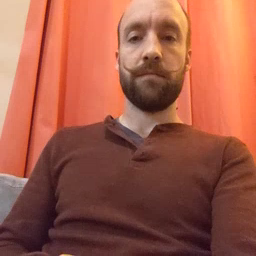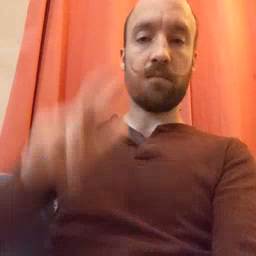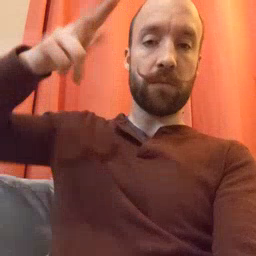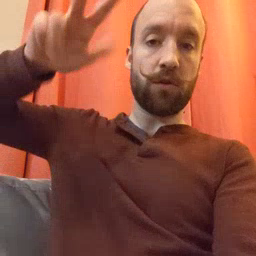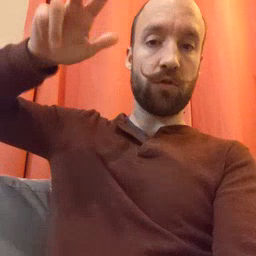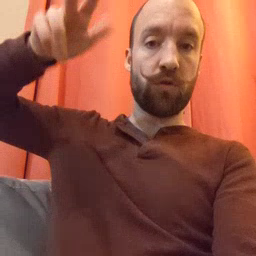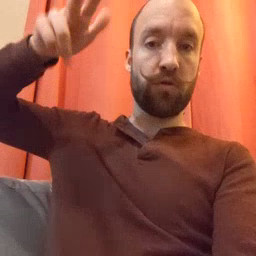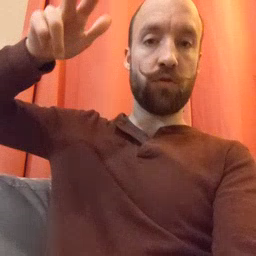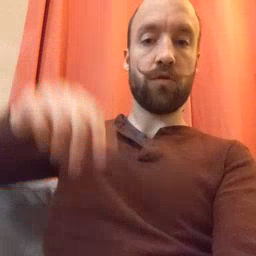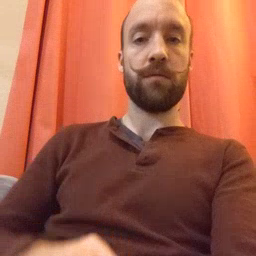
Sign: helicopter